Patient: sex F, age 58
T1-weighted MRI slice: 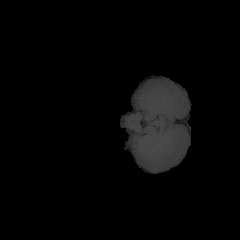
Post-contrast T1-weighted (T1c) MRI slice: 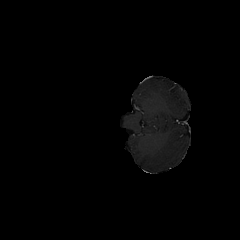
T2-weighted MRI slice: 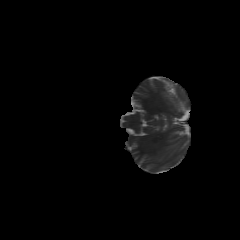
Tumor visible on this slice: no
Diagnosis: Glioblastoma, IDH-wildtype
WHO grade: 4